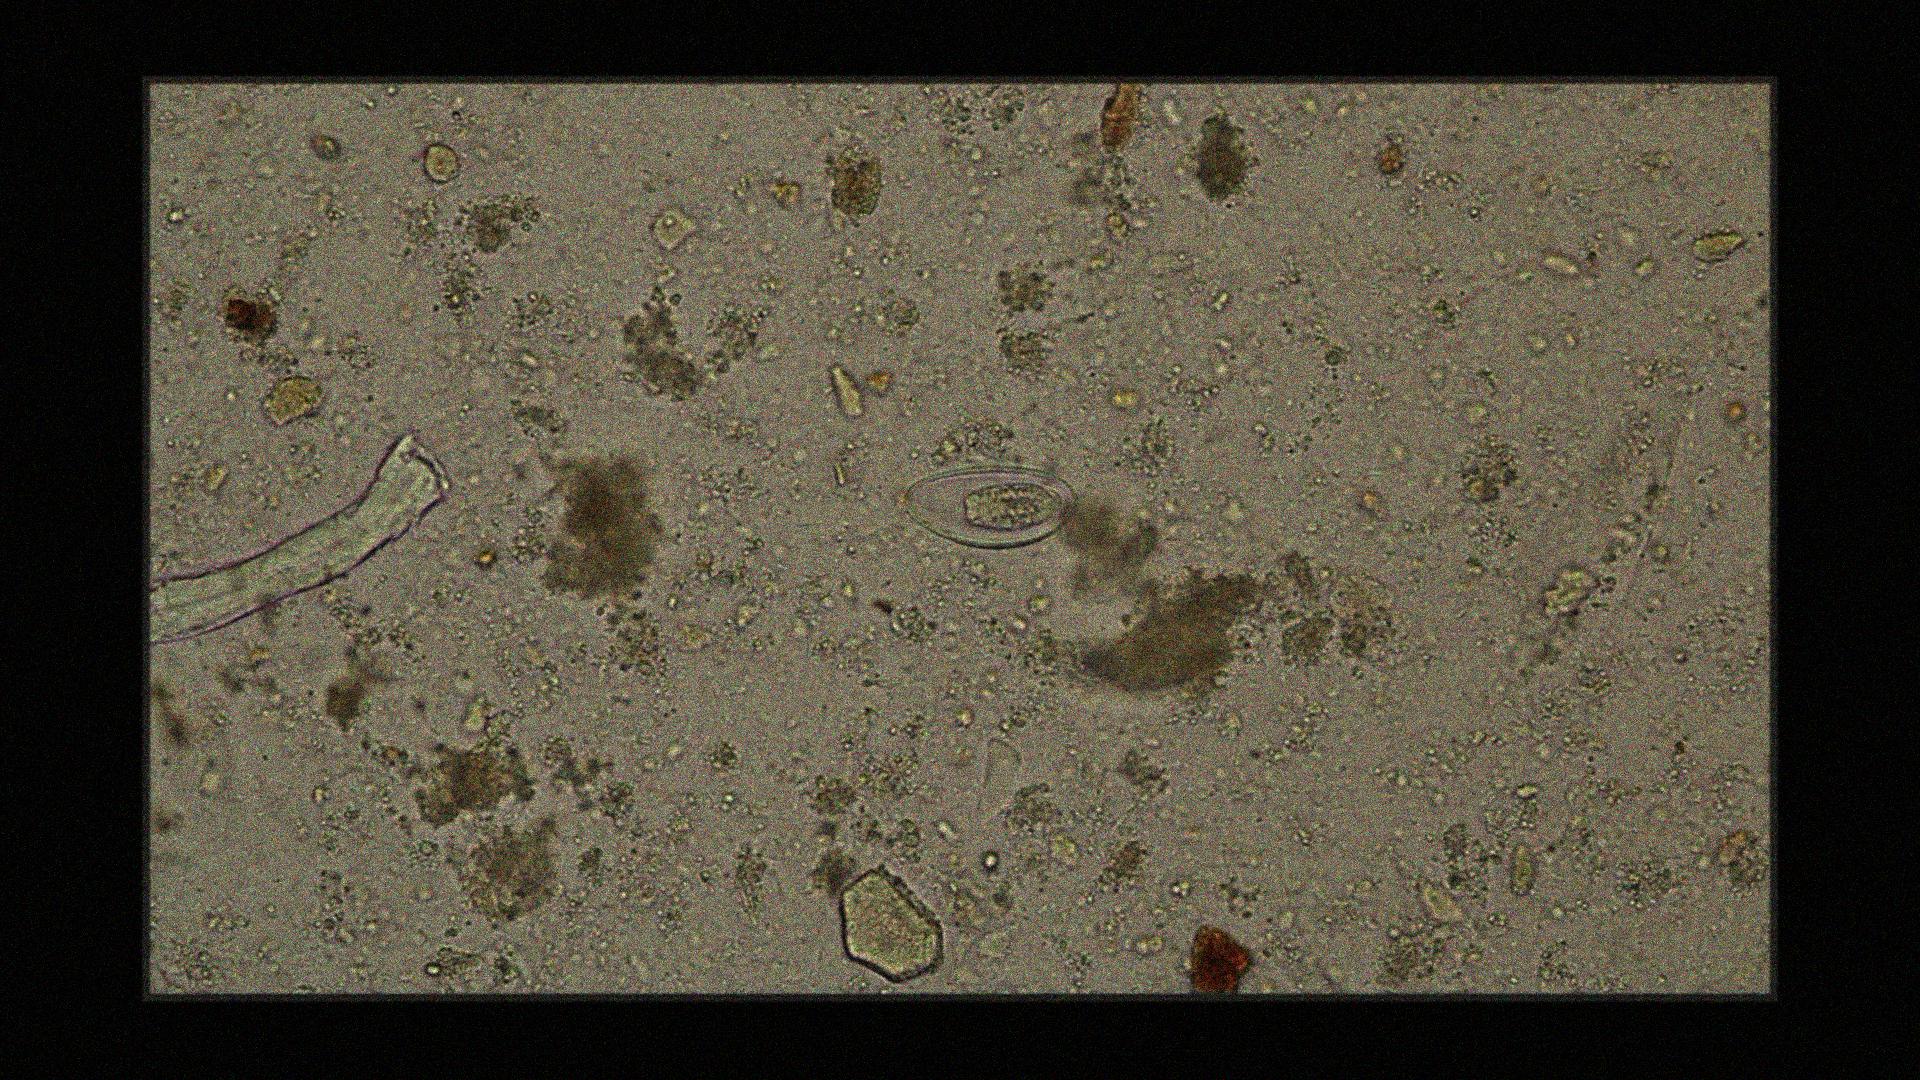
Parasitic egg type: Enterobius vermicularis